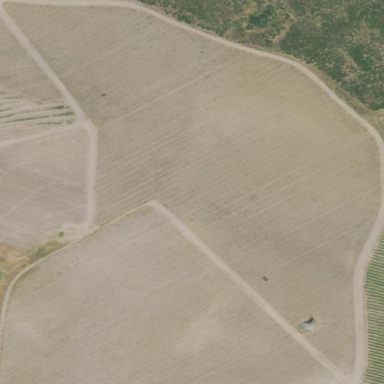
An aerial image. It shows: Vineyard with grape crops.